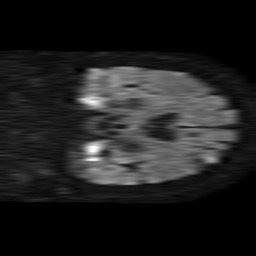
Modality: TRACE
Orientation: coronal
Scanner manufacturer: philips
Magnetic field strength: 1.5 T
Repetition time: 4.6 s
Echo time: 0.08517 s